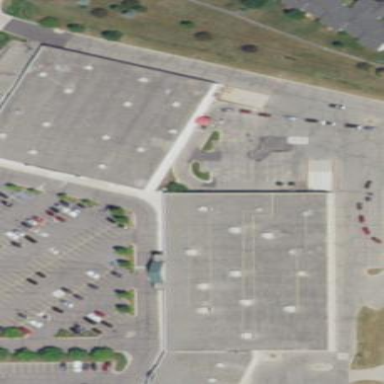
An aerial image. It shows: Retail building.